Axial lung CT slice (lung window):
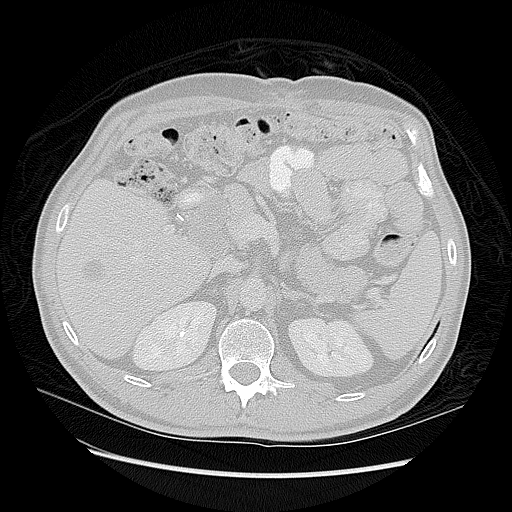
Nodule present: no